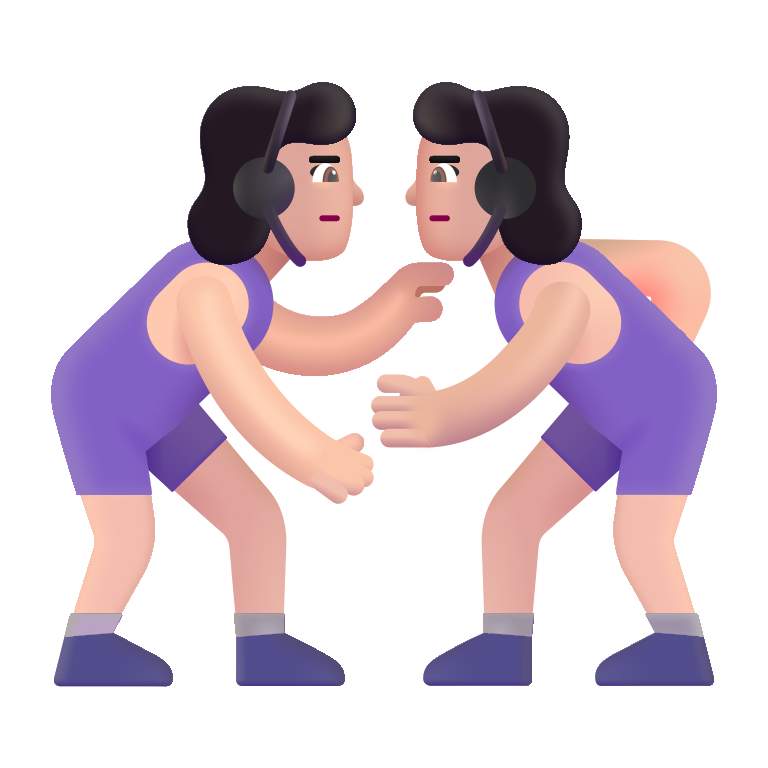
woman wrestling color light